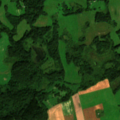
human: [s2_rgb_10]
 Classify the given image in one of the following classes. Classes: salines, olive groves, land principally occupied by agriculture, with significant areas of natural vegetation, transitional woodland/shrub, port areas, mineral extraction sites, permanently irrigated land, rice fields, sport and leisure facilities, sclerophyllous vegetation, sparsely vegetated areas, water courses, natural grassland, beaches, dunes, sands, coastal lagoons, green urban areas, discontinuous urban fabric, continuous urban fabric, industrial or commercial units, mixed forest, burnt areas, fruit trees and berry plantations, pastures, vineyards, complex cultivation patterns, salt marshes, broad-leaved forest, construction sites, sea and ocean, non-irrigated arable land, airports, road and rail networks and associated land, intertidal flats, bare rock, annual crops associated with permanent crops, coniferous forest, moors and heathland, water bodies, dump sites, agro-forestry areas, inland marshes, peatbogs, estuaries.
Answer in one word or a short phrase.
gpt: non-irrigated arable land, complex cultivation patterns, land principally occupied by agriculture, with significant areas of natural vegetation, broad-leaved forest, transitional woodland/shrub